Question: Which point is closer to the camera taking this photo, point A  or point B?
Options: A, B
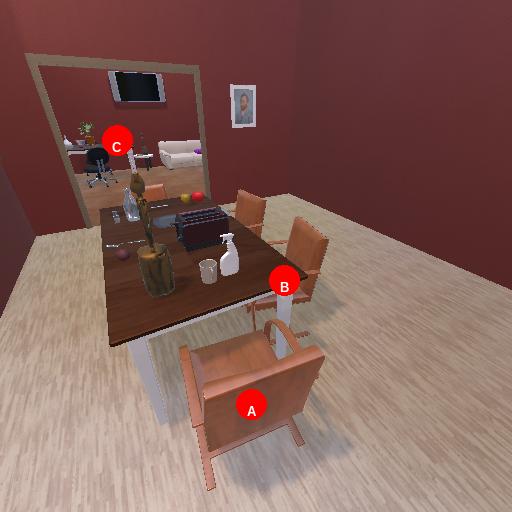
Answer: A